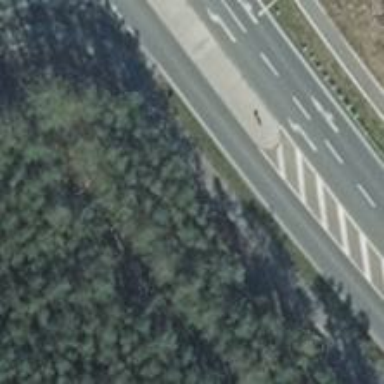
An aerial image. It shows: Asphalt cycleway.